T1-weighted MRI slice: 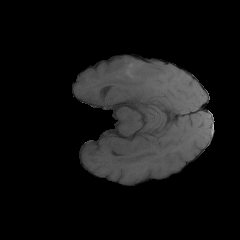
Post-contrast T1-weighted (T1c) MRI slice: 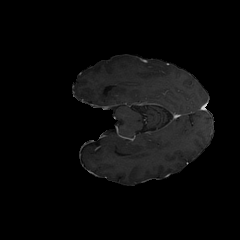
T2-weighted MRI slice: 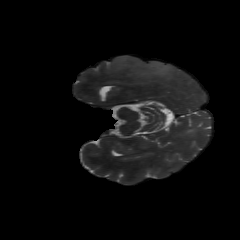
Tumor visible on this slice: yes